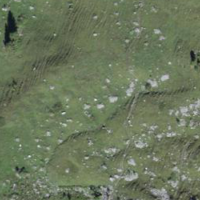
EUNIS habitat code: 23
Species observed at this site:
Boloria titania